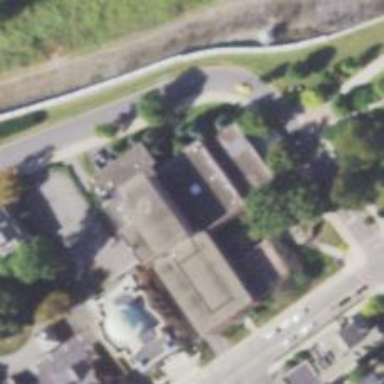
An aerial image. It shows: Arts centre.